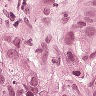
Metastatic tissue present: yes